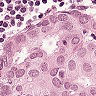
Metastatic tissue present: yes